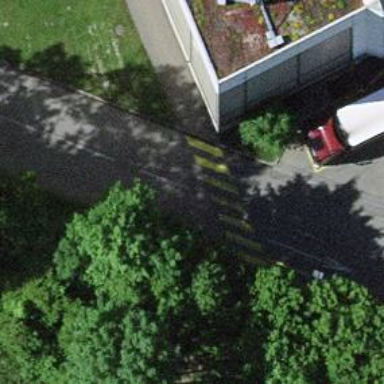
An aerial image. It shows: Uncontrolled zebra crossing on the road.